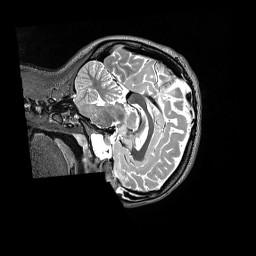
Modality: T2w
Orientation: sagittal
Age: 29
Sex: female
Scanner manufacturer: siemens
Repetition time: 3.2 s